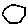
Label: hexagon